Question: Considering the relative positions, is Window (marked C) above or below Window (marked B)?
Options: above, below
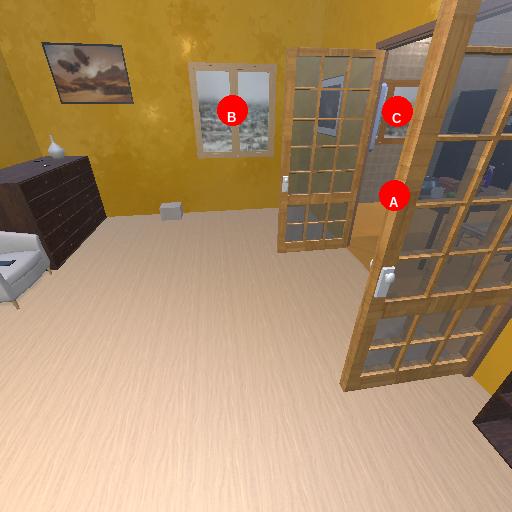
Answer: above